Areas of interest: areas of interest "Ankang Cinema Theatre"
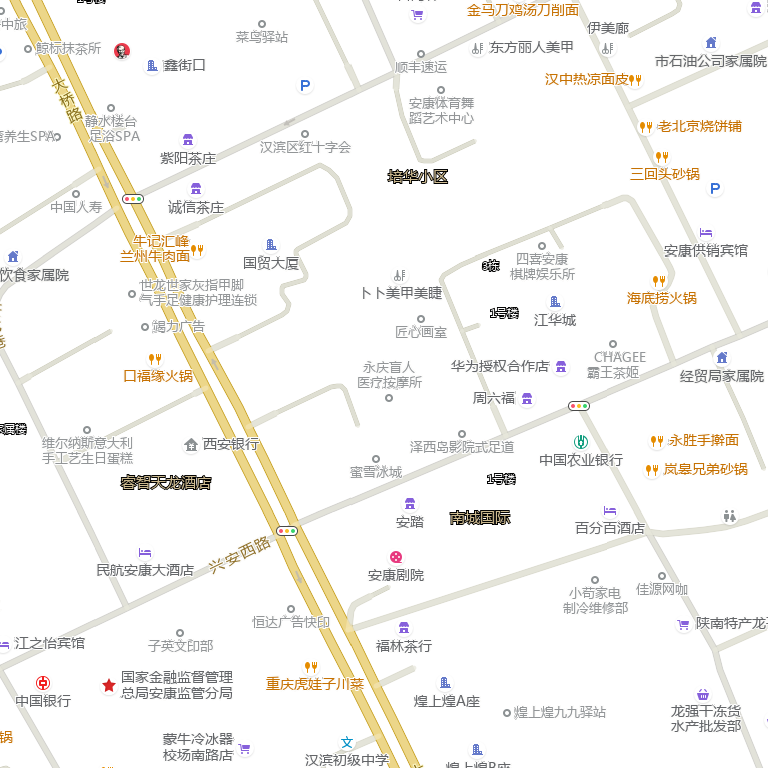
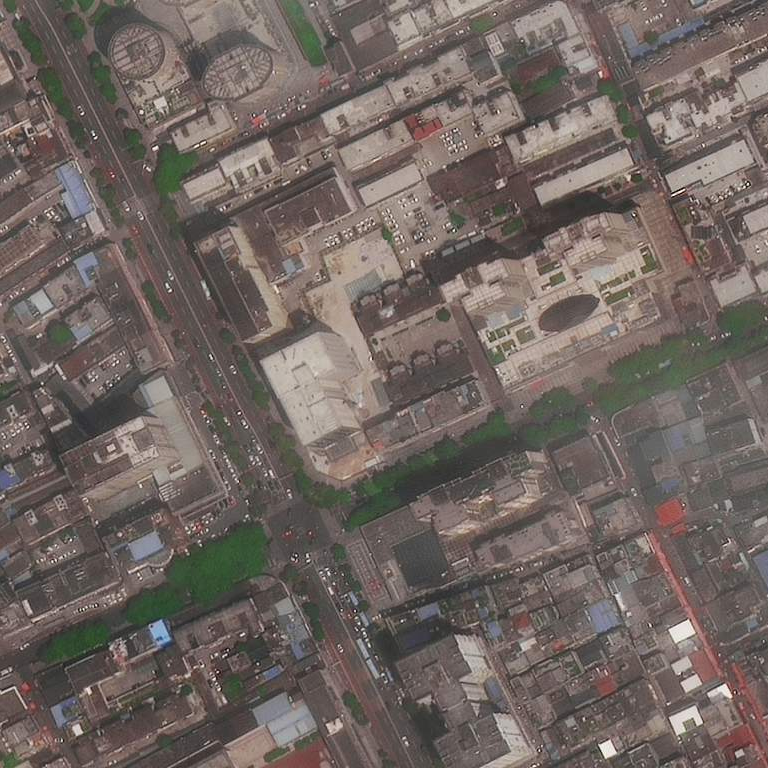